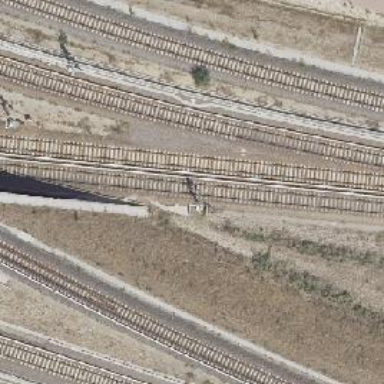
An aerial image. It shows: Railway signal.